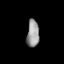
Tissue: prostate
Cell type: T cells
Senescence score: 0.3379
Nuclear area (px): 331
Mean DAPI intensity: 149.275